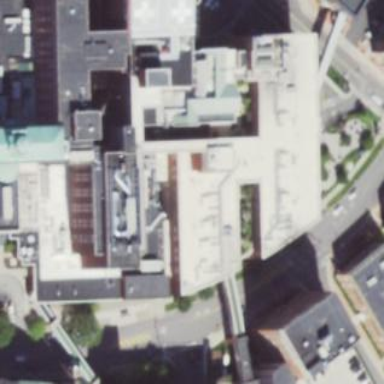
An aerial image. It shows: Hospital building.